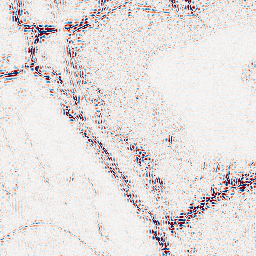
Category: wavelet
Decomposition family: wavelet_dwt
Decomposition parameters: wavelet: db8
level: 2
Upsampling method: sinc_hamming
Upsampling parameters: scale: 4
kernel_size: 16
Upsampling scale: 4